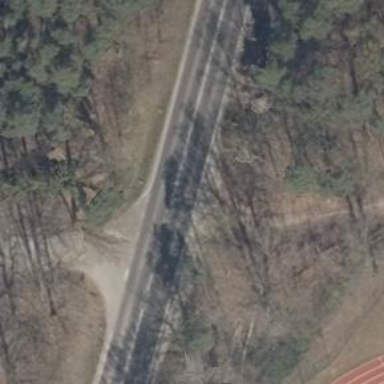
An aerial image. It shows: Service road.